Field crop: tomato
Growth stage: 1
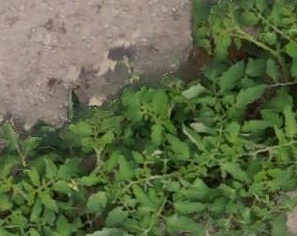
Species: tomato